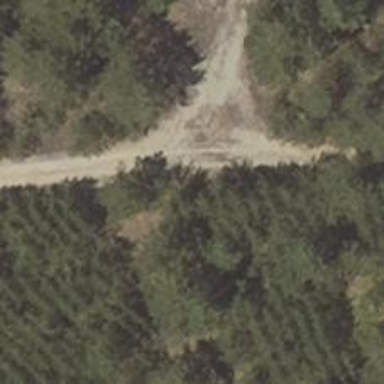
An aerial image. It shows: Sandy track road with grade 4 track type.